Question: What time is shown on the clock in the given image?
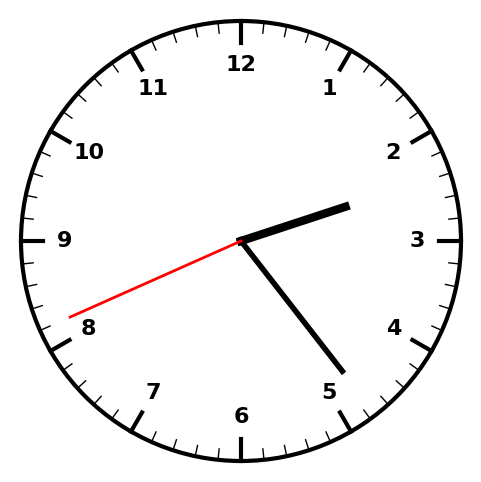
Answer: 02:23:41